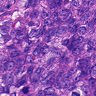
Metastatic tissue present: yes